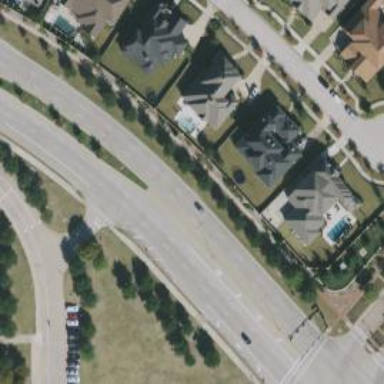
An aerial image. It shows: Primary highway with separate sidewalk.